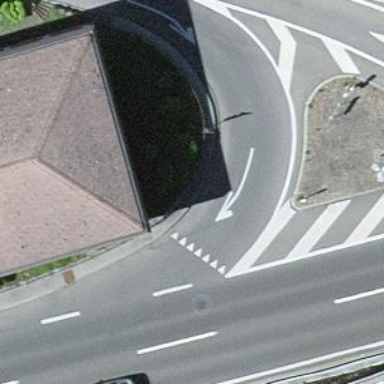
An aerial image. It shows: Road with "give way" sign.